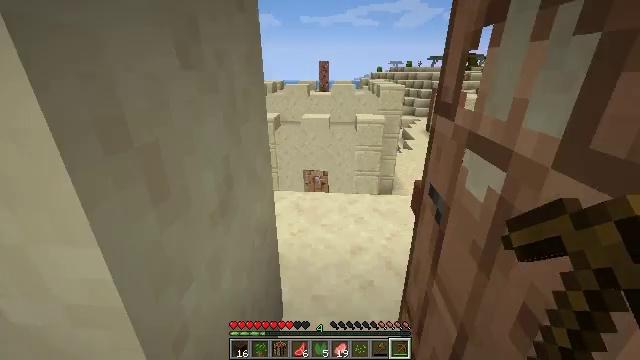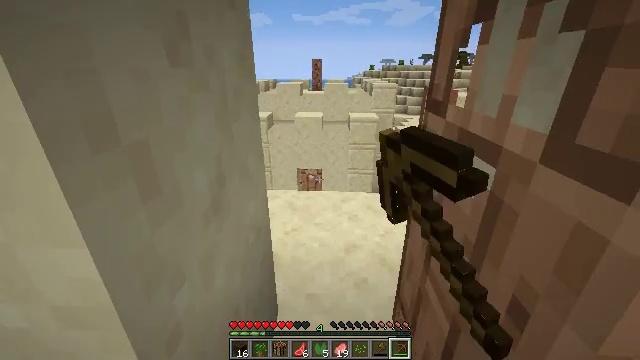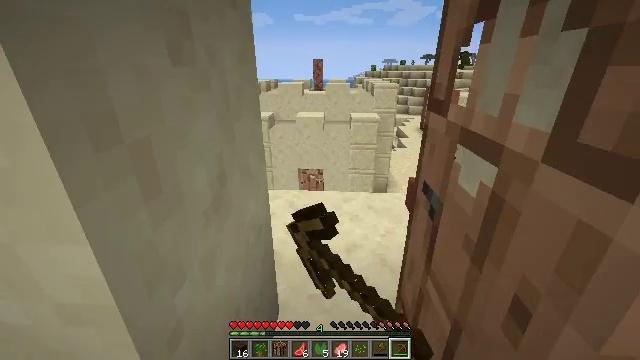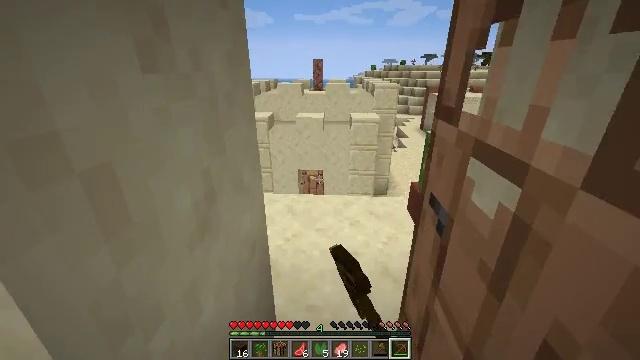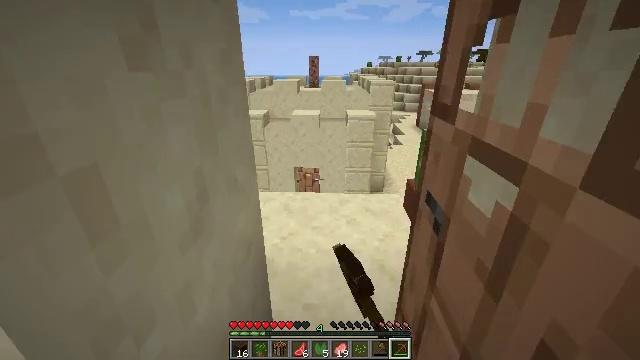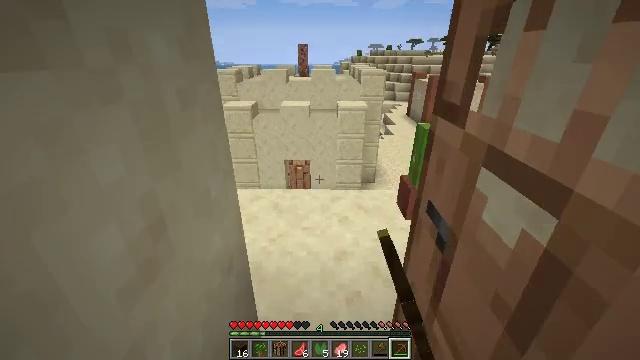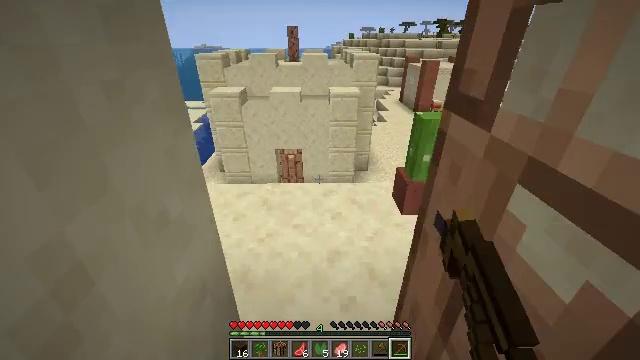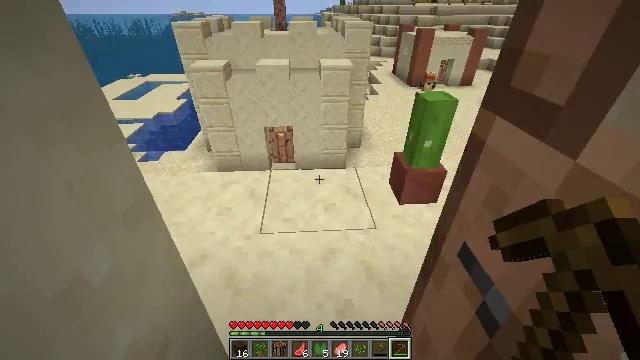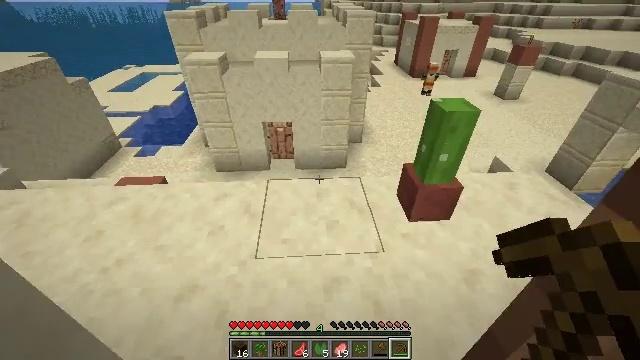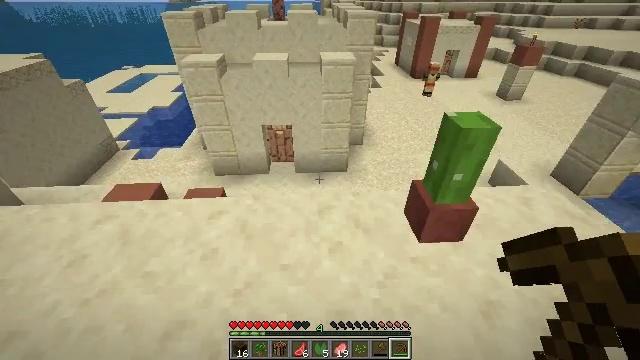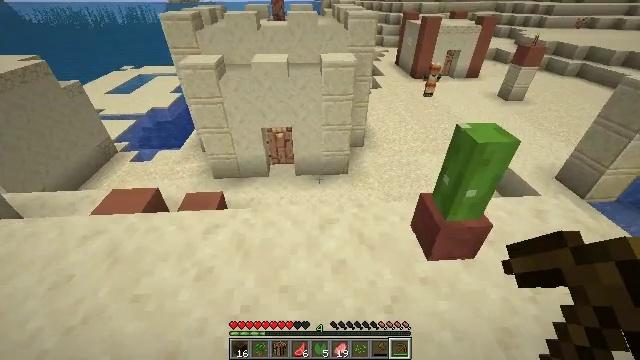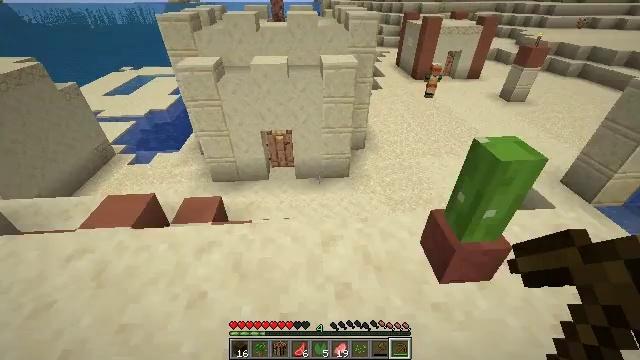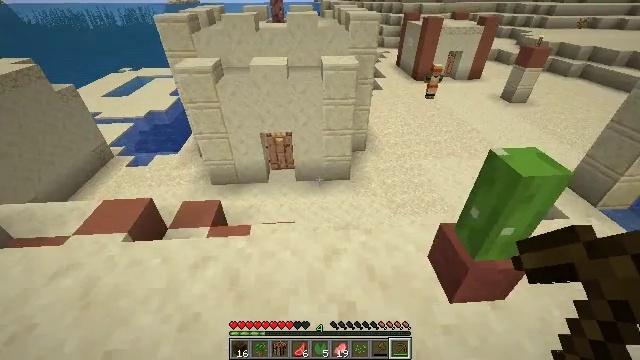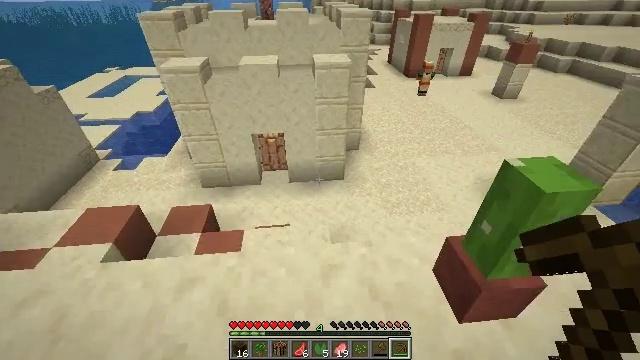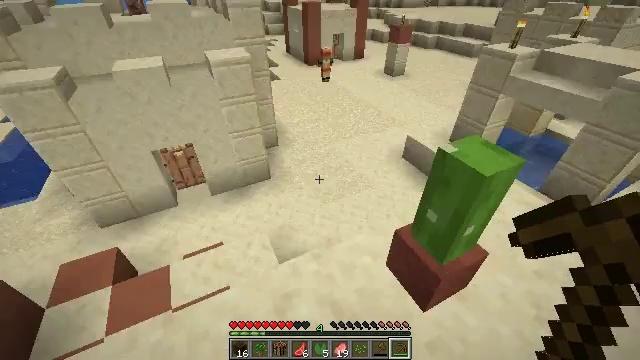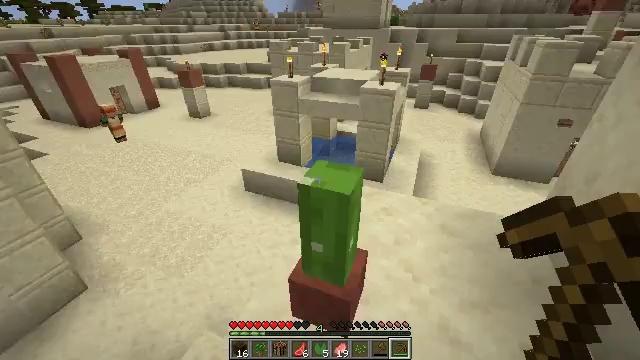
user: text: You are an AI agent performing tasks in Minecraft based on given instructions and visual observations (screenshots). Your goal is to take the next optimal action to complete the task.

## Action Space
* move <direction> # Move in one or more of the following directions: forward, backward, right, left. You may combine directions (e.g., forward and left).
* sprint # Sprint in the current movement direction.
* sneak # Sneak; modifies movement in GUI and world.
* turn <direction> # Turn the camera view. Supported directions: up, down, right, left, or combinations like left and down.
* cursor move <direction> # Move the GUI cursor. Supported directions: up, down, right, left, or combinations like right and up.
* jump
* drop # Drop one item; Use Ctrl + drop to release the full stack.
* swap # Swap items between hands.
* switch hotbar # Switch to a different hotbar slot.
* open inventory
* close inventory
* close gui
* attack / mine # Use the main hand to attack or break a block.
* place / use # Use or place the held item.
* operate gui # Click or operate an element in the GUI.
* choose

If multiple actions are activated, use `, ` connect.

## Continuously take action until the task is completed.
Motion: motion action
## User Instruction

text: Gather the potted cactus from the pot.
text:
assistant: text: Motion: turn right, use / place
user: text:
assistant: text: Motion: use / place
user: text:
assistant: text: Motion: move forward
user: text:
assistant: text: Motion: move forward
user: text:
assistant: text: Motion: move forward, turn right and down
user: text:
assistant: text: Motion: move forward, turn right and down
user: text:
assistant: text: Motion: move forward, turn right and down
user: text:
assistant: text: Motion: move forward, turn down
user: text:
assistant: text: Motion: move forward
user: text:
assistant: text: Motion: move forward
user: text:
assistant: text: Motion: move forward
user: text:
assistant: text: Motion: move forward
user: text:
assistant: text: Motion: move forward, turn right
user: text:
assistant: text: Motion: move forward, turn right and down
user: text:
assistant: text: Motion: turn right and up
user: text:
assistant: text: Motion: turn right and up
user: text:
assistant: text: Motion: turn right and up
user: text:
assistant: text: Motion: move right, turn up
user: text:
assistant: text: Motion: move right, turn left
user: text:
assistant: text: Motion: move right
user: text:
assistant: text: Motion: no_op
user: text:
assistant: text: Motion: move forward
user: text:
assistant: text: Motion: move forward, turn left and up
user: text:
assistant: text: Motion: move forward, turn left and up
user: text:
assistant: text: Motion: move forward, turn up
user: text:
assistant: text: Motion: move forward, turn right and down
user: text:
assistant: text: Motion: move forward, turn right
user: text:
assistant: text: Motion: move forward
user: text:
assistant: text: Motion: move forward, turn right
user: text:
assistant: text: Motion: move forward, turn right and down